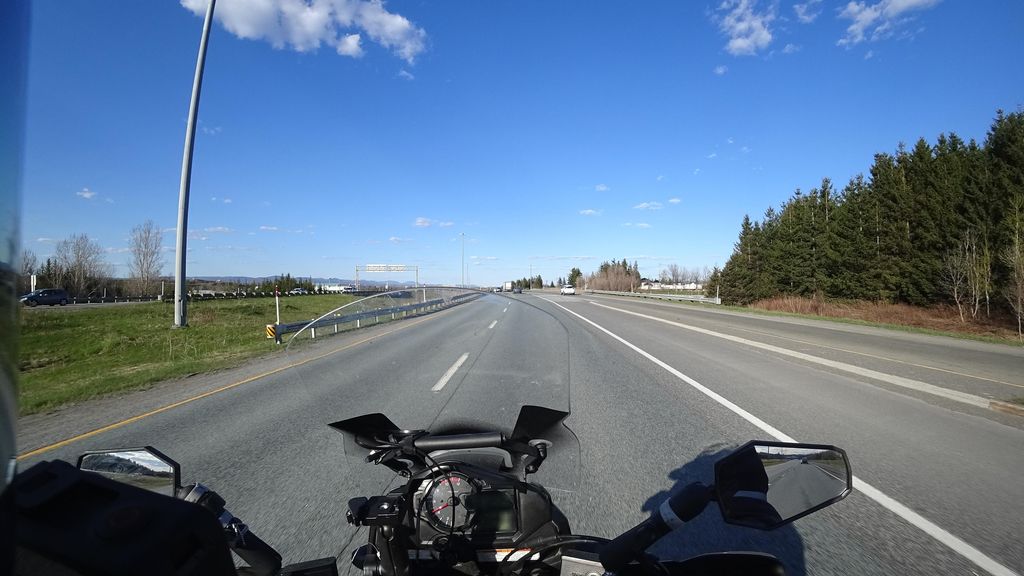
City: quebec_city